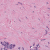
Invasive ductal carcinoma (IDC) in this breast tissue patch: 1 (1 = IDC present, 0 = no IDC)